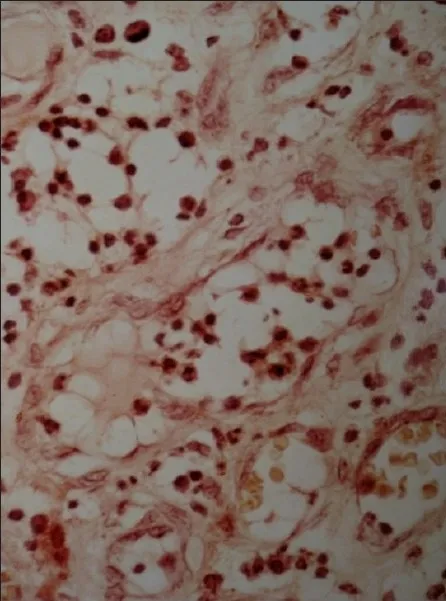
Micro-photograph of another specimen of the same biopsy, showing thick fibrous whirls.
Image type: pathology (immunostaining)